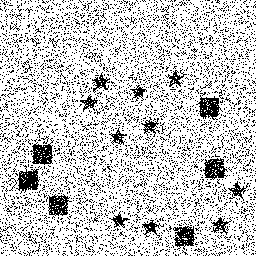
Squares: 6
Triangles: 0
Stars: 10
Total shapes: 16